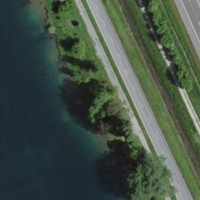
EUNIS habitat code: 57
Species observed at this site:
Juglans regia
Prunus padus